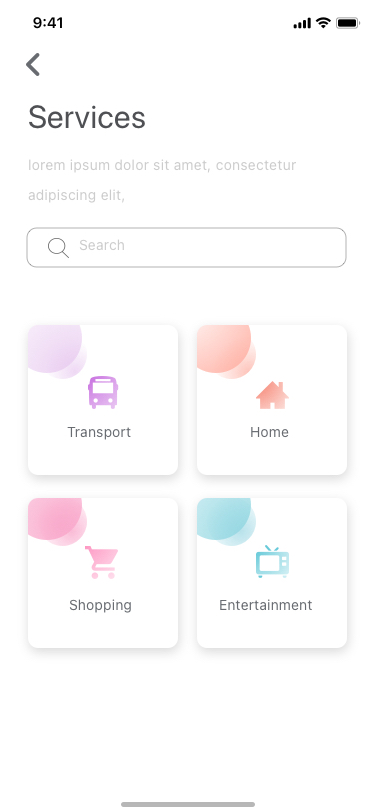
Text in this UI design:
Services
Search
Transport
Home
Shopping
Entertainment
lorem ipsum dolor sit amet, consectetur adipiscing elit,